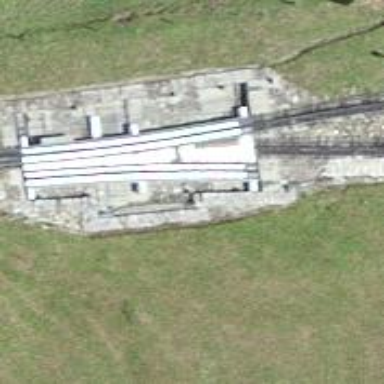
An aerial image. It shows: Narrow-gauge railway bridge with electrified contact lines over single track.